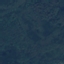
Label: Forest